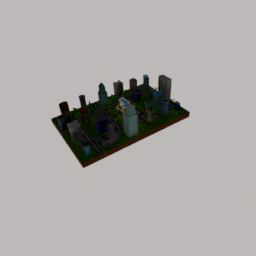
Label: architecture